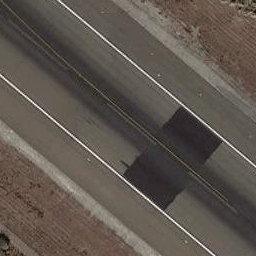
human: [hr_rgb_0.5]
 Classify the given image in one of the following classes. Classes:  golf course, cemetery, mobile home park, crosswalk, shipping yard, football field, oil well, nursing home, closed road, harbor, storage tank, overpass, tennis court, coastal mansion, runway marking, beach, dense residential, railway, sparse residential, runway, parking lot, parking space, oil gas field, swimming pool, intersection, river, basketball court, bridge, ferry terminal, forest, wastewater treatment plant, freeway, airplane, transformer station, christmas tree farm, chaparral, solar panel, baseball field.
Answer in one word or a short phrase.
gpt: runway